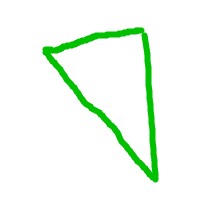
Shape: triangle